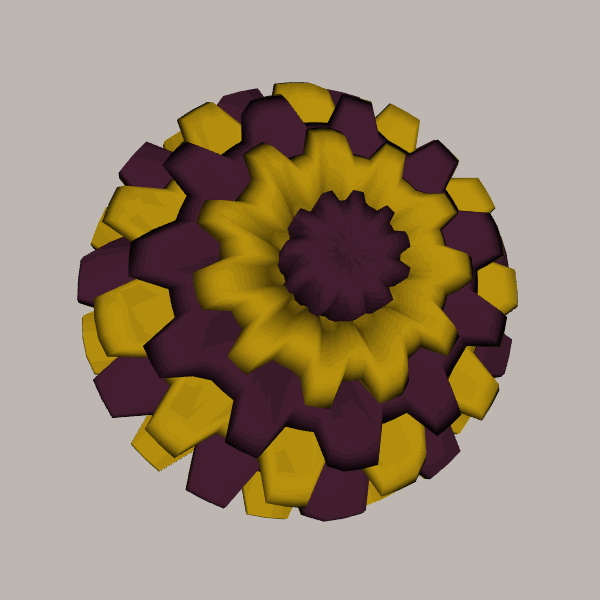
Background: light